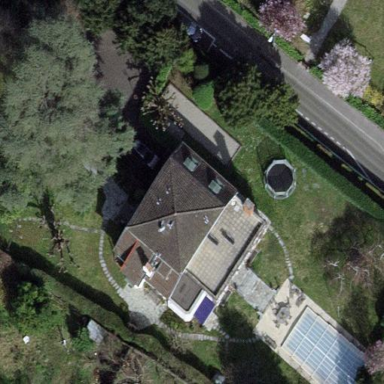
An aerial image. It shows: Garden surrounded by fence.